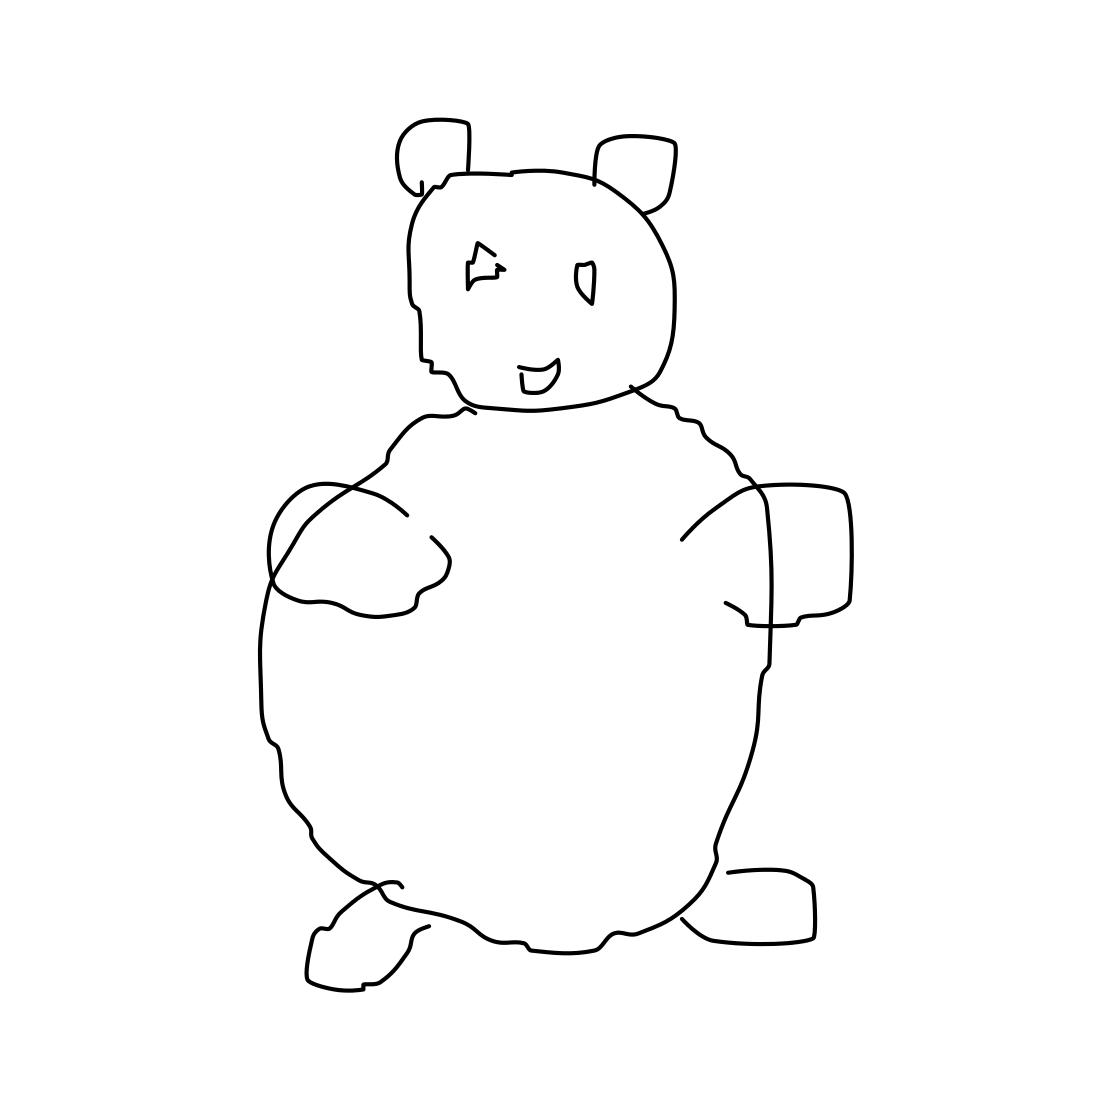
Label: panda